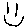
Label: smiley face